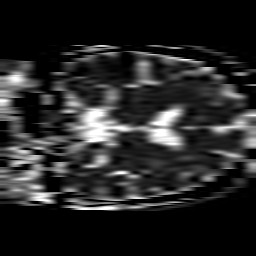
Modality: ADC
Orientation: coronal
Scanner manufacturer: philips
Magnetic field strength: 1.5 T
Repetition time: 2.891 s
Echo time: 0.06318 s